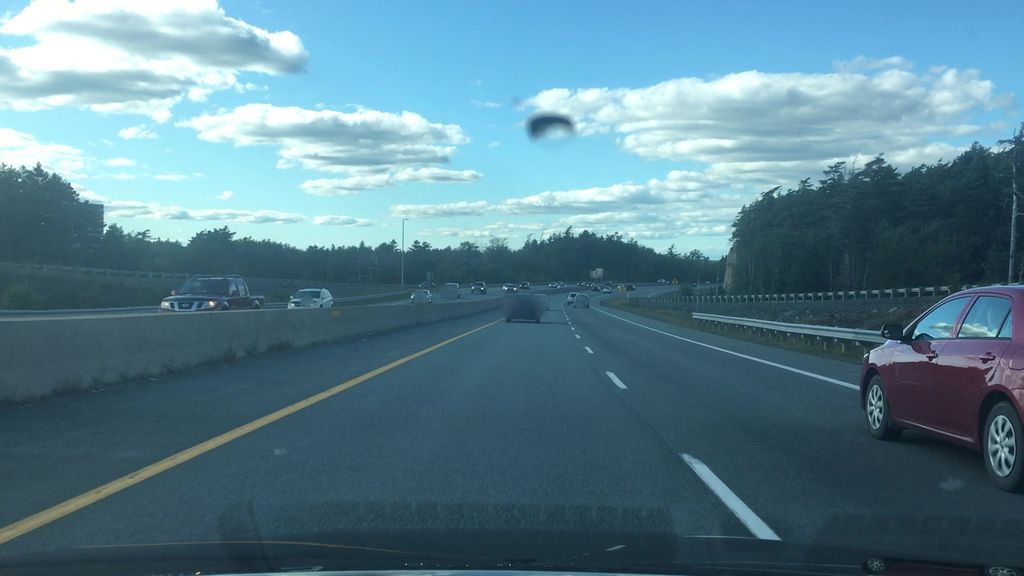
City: halifax